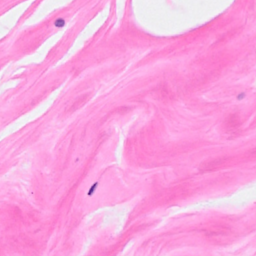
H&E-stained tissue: Breast